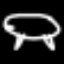
Label: frog